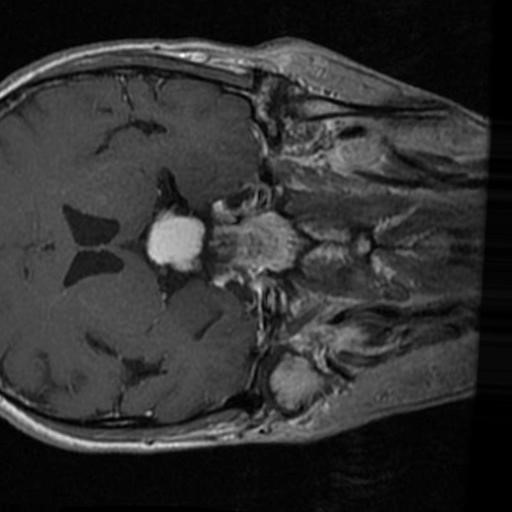
Label: brain_menin